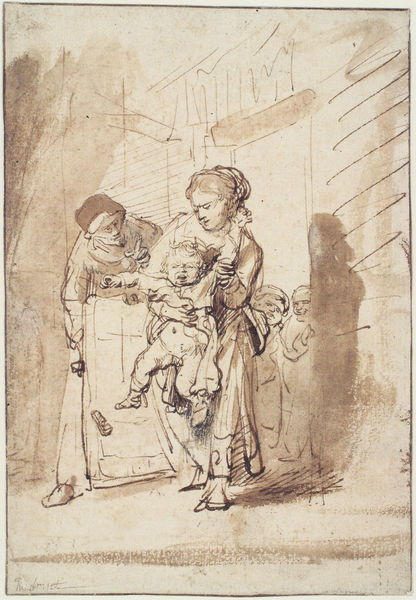
Titel: Der ungezogene Knabe
Künstler: Harmensz van Rijn Rembrandt
Institution: Berlin, Staatliche Museen, Kupferstichkabinett
Schlagwörter: nackt, schatten, aquarell, frauen, mädchen, braun, finger, frau, kleid, pastell, skizze, tür, zeichnung, haus, alte, arm, böse, halten, rembrandt, tragen, signatur, familie, kind, mutter, tochter, publikum, genre, kinder, schürze, papier, zuschauer, mauer, wehr, constable, löffel, junge, laviert, mauerwerk, weinen, schraffur, bleistift, tinte, köchin, schreien, mittelalter, generationen, greisin, oma, sohn, großmutter, mahnung, kindermädchen, erziehung, wehren, türsturz, lavur, skizzierung, strampeln, mahnend, unbehagen, wehrt, trotzphase